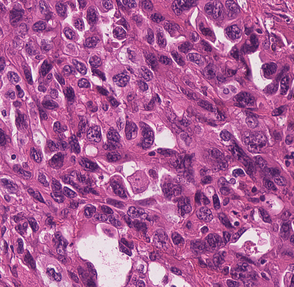
Tumor epithelial tissue: yes
Tumor-associated stroma tissue: no
Normal tissue: no